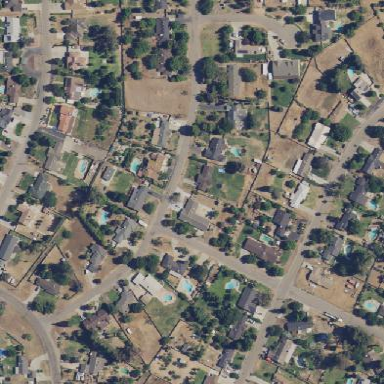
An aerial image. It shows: Residential area composed of single-family homes.